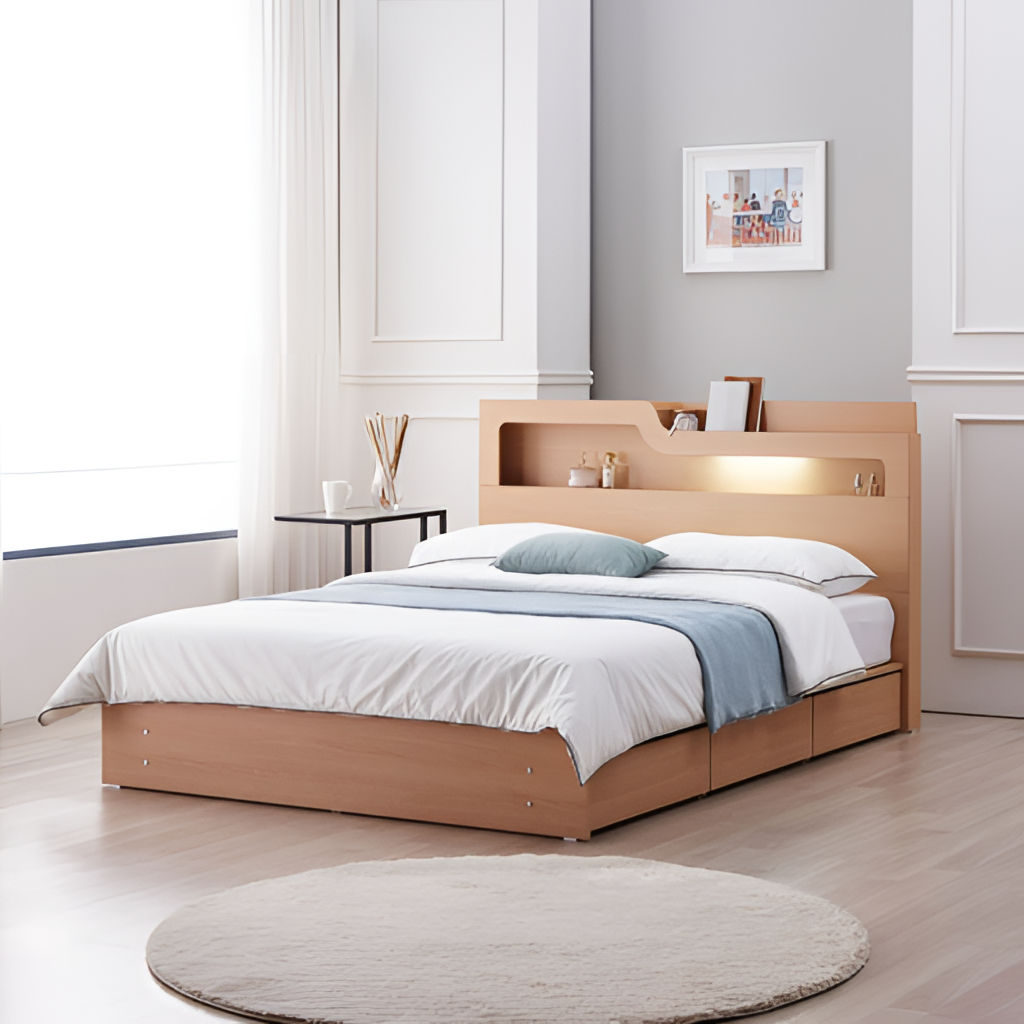
light wood wood illuminated headboard bed, bedroom, contemporary, paint wallpaper, with vertical two tone pattern, light wood wood flooring, with plank pattern